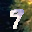
Label: 9